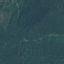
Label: Forest